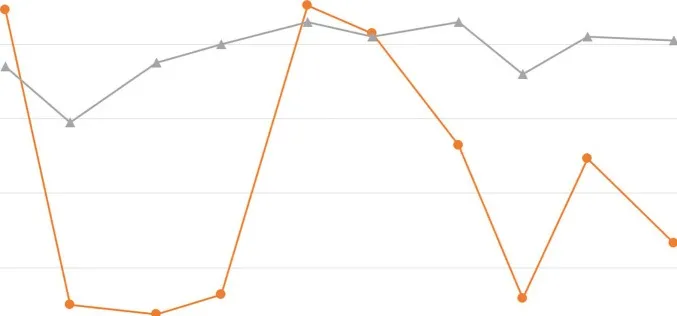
Leukocyte count in peritoneal dialysis (PD) effluent over the course of treatment for a patient with PD-associated peritonitis.
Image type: pathology (immunostaining)